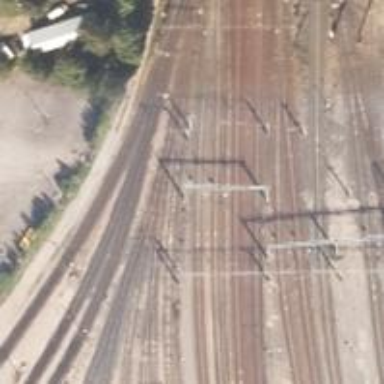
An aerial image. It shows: Railway signal.